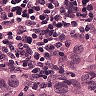
Metastatic tissue present: yes